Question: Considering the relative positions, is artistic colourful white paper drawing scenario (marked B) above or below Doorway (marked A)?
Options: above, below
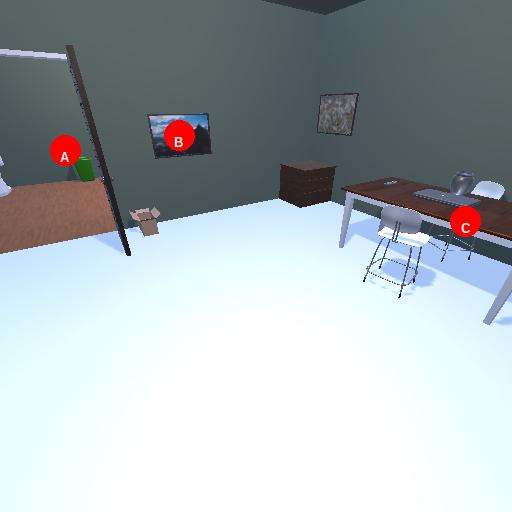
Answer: above